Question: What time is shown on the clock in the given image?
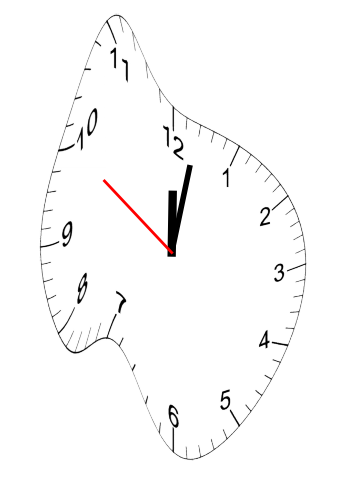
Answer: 12:01:50